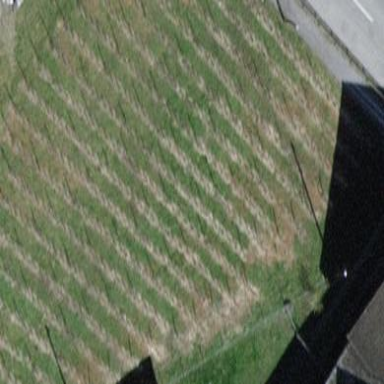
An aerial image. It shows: Vineyard growing grapes.